Question: In previous versions of Excel there was a registry entry that you could create to allow Excel to display values/labels that would be positioned outside the axis min/max using QFE_Bonn dword=1. This is what I have used for Excel 2003: <URL>
I have not been able to find a similar patch or native functionality in Excel 2010 (Office Pro Plus). Any ideas how this can be accomplished, or did MS remove this functionality altogether?
Here are screenshots of examples in Excel 2003. I create a series of data which uniformly exceeds the y-axis maximum. This series' color fill has been removed already

To finish the look, remove the series' border so that it appears invisible. Then replace the series' value labels with the relevant data.
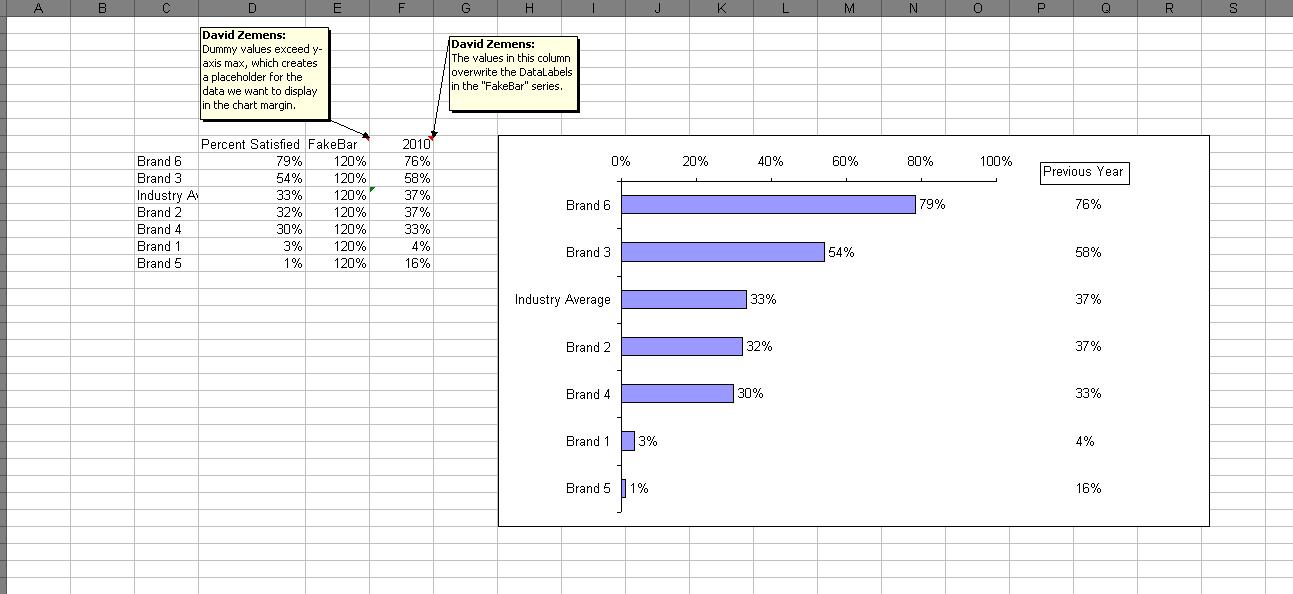
Answer: There is a workaround using the DataLabels.Left property which positions the DataLabel relative to the ChartArea.
Here is an example VB solution:
'''
sub FakeLabels()
Dim sF As Double
Dim lOff As Double
Dim p As Double
ActiveSheet.ChartObjects(1).Activate
With ActiveChart
For sF = 1 To .SeriesCollection.Count
If .SeriesCollection(sF).Name = "FakeSeries" Then
'Define the lOff variable by adding 100, or some other value
lOff = .SeriesCollection(sF).Points(1).DataLabel.Left + 100
For p = 1 To .SeriesCollection(sF).Points.Count
.SeriesCollection(sF).Points(p).DataLabel.Left = lOff
Next p
End If
Next sF
End With
'''
It yields the same results, the only new requirement is to keep the values for the "dummy" series within the axis min/max values for the chart.
A pleasant surprise is that re-sizing the chart doesn't appear to affect the relative placement of the labels.
I have used the "textbox" approach since first asking this question. But it is extremely clunky to manage the interplay between the labels' position and the textbox positions, their relative position of the 'PlotArea' i.e., when to use '.InsideWidth' vs. '.Width' or '.InsideLeft' vs. '.Left' and whether there needs to be any sort of hedonic "adjustments" to the points values, as always seem to be the case, they are never quite perfectly aligned.
While perusing the PPT object model reference for some other chart-related inquiries, I <URL> which appears to replicate the functionality of the previous hotfix/registry hack.
'.ShowDataLabelsOverMaximum'